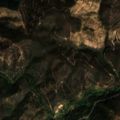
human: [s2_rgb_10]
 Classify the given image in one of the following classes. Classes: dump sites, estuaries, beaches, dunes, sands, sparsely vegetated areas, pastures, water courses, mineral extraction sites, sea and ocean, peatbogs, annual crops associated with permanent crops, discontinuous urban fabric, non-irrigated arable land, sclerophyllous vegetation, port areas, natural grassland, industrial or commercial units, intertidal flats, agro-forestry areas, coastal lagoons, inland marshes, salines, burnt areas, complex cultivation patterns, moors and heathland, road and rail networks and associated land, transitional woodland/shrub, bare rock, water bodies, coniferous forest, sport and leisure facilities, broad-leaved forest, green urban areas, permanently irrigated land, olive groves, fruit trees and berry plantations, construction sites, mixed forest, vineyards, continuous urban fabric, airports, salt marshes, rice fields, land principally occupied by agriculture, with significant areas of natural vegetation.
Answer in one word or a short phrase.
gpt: broad-leaved forest, transitional woodland/shrub